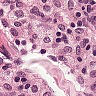
Metastatic tissue present: no